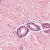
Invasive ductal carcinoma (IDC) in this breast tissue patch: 0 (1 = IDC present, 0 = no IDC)